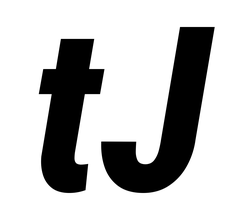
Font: Roboto-Italic_Condensed_ExtraBold_Italic